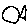
Label: fish